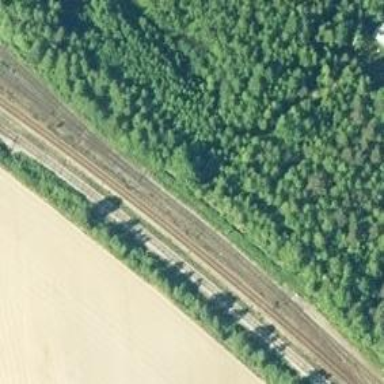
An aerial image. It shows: Continuous rail for railway.